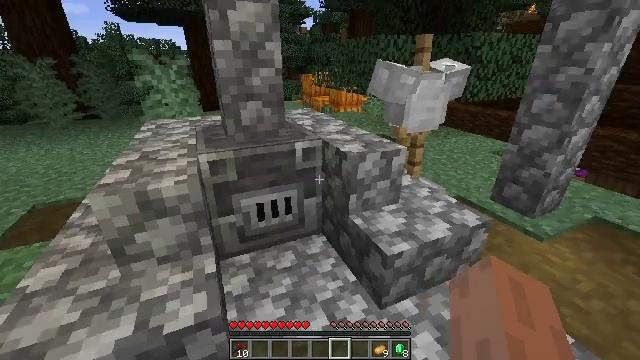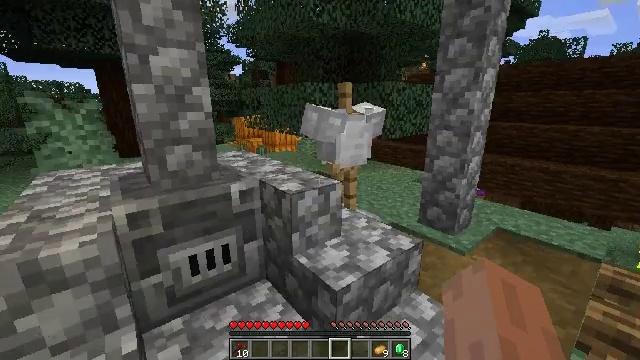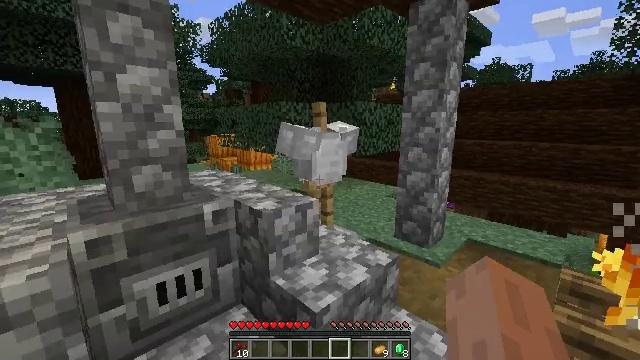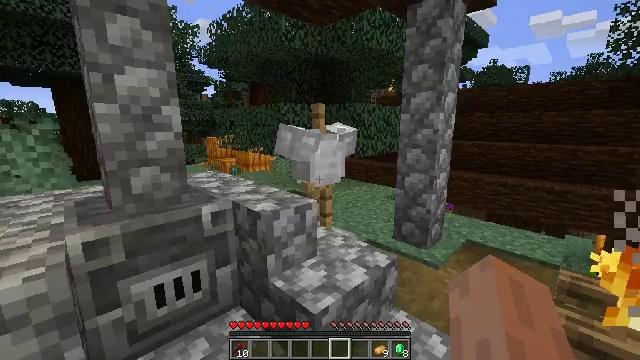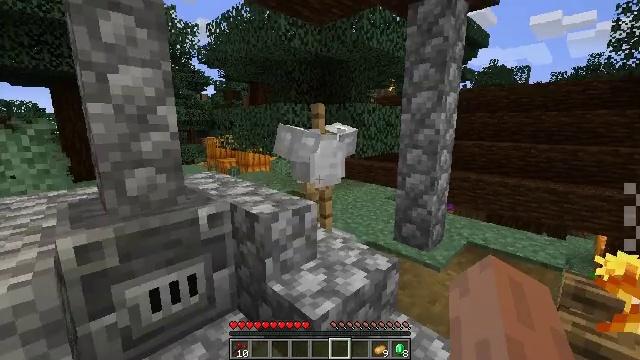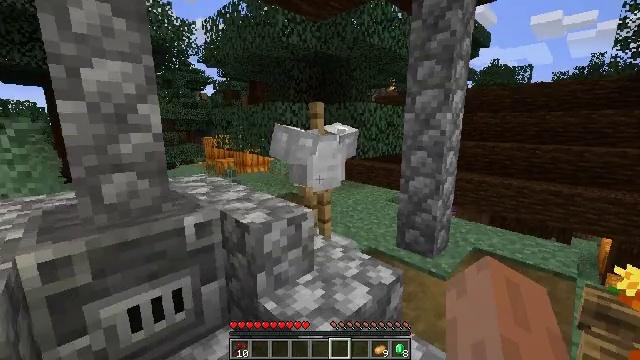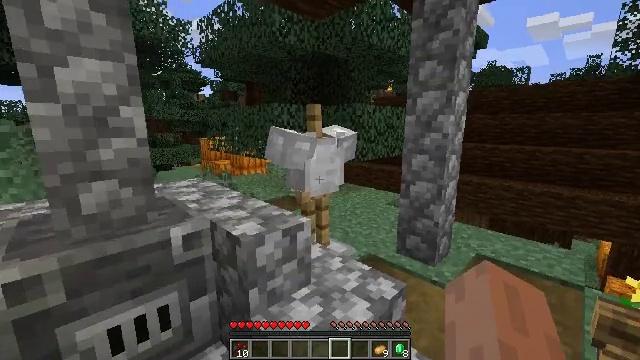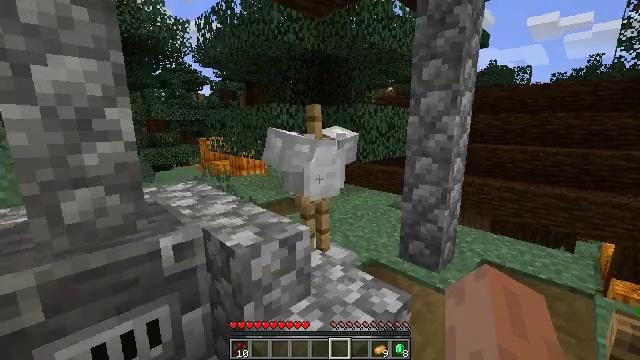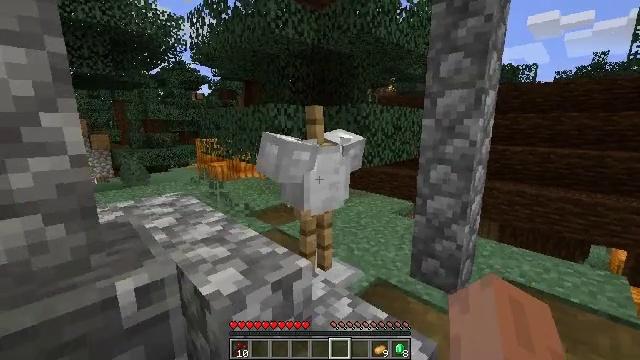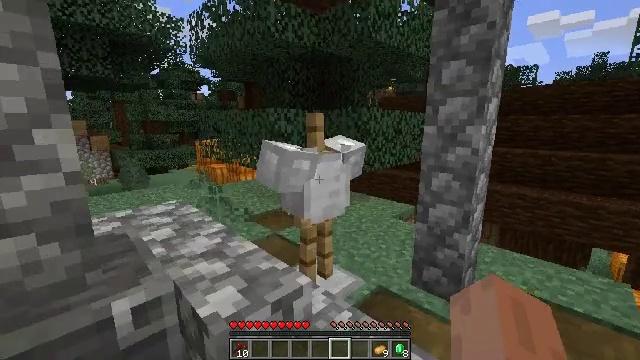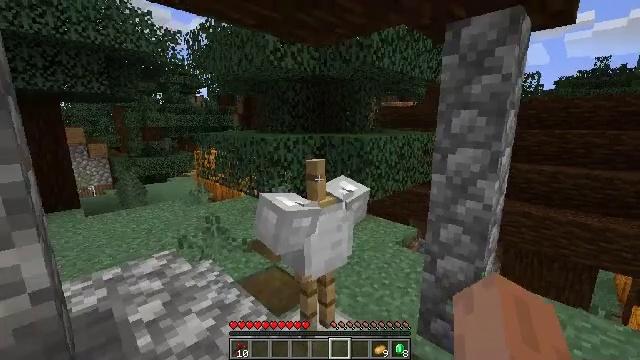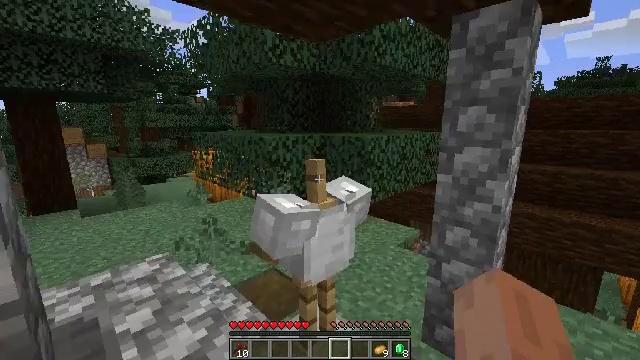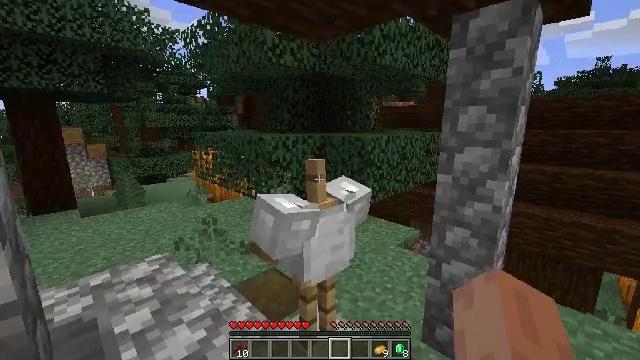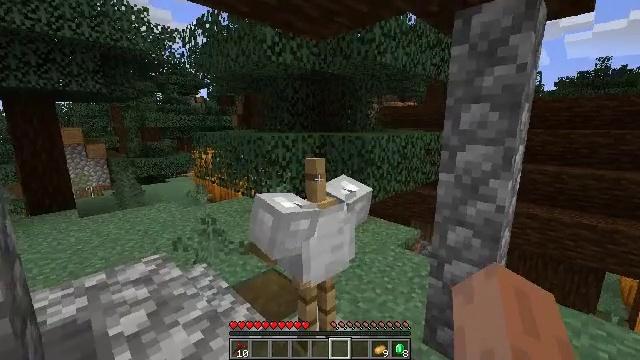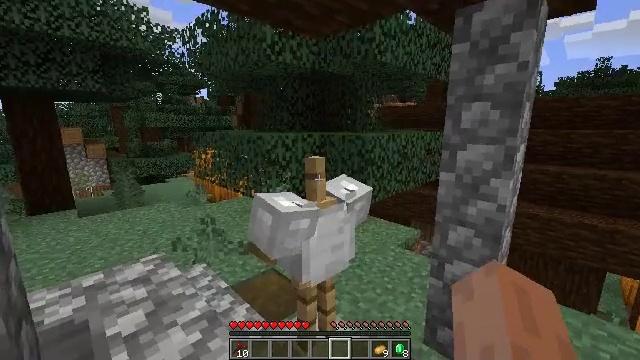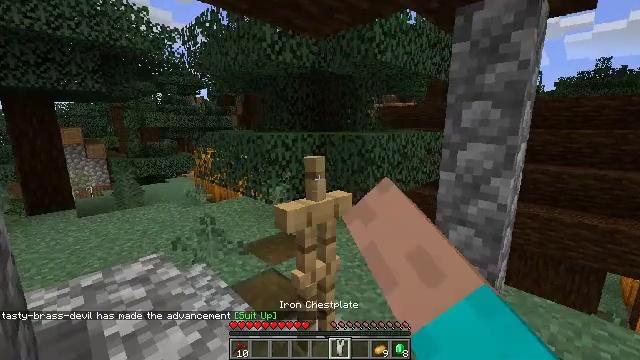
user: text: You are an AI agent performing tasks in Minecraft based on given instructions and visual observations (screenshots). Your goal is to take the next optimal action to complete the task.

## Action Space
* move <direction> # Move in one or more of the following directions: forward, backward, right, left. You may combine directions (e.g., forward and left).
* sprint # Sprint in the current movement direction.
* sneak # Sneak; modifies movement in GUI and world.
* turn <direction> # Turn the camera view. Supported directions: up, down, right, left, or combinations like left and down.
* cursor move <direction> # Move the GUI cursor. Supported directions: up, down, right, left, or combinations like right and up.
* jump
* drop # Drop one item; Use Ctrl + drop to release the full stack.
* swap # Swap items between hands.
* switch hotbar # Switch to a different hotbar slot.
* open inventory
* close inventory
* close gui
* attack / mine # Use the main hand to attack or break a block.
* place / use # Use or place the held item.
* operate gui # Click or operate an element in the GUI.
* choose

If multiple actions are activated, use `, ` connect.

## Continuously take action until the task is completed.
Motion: motion action
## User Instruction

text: Gather the purple carpet by attacking it.
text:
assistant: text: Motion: turn right and up
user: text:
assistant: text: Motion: turn right and up
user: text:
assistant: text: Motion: no_op
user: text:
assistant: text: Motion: move forward
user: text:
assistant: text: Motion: move forward
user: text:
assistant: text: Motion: move forward
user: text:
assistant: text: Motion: move forward
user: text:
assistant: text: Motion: move forward
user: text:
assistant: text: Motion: move forward, use / place
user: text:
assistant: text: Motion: use / place
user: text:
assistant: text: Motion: use / place
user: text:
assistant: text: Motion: use / place
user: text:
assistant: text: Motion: no_op
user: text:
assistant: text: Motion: no_op
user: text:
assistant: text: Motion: no_op
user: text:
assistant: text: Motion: no_op
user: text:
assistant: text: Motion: no_op
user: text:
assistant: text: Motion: no_op
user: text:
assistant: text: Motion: turn left and down
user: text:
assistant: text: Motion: turn down
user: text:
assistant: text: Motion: turn down
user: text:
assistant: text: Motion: no_op
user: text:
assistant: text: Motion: no_op
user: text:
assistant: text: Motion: no_op
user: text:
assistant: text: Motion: no_op
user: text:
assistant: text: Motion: no_op
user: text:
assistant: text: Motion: no_op
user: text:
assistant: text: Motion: no_op
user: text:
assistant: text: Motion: no_op
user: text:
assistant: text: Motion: no_op